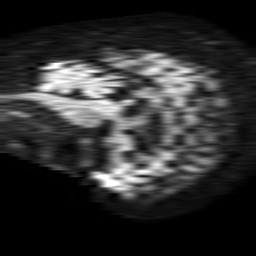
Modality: TRACE
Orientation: sagittal
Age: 80
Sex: female
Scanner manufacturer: philips
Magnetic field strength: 1.5 T
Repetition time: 4.6 s
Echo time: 0.08517 s